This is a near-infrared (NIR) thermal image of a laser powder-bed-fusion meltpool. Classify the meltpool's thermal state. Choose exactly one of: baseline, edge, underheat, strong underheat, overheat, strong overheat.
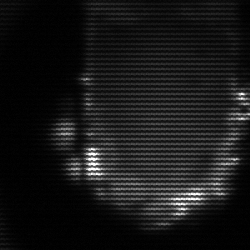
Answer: baseline